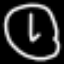
Label: clock